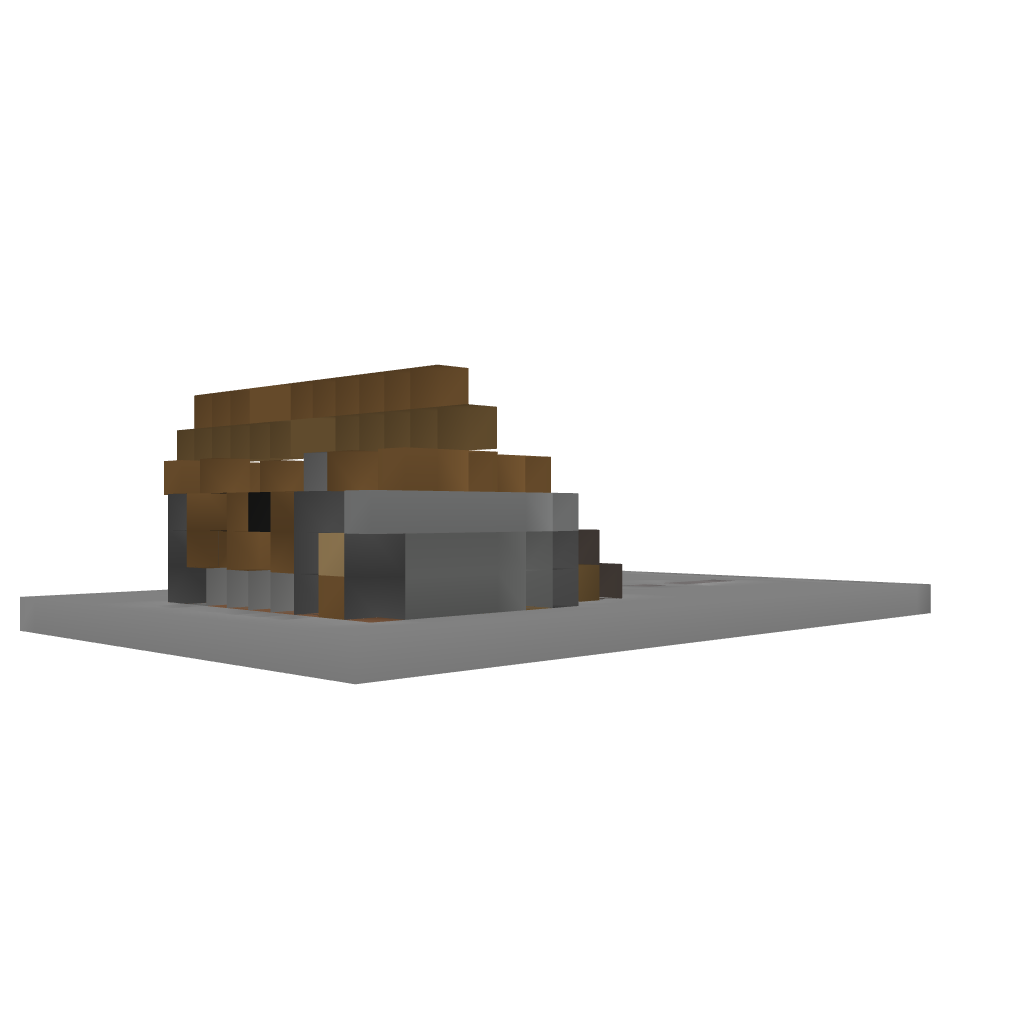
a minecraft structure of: Small House